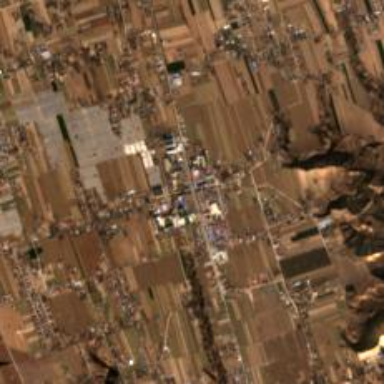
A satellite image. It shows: Township classified as town.